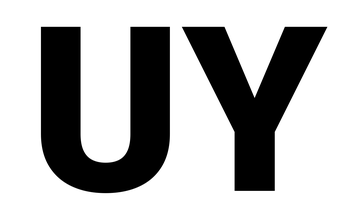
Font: Roboto_Black